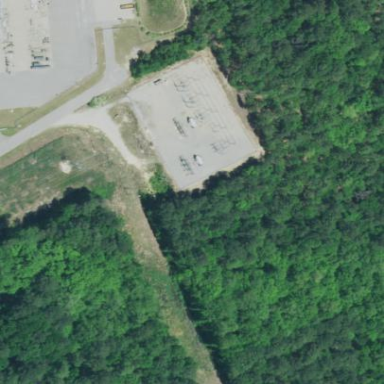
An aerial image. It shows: Distribution level power substation surrounded by fence.